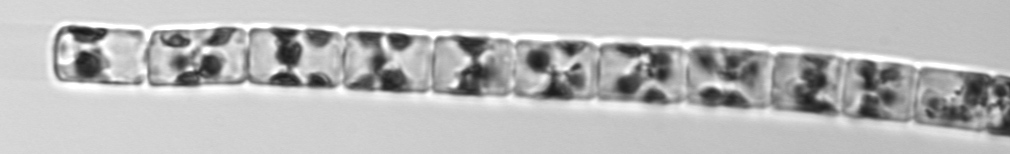
Label: Guinardia_delicatula